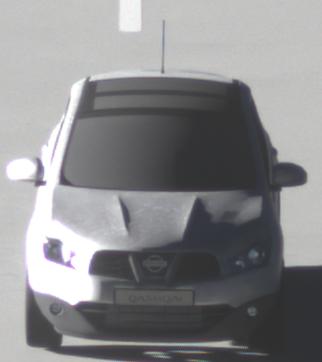
Make: Nissan
Model: Qashqai 1.6
Detailed model: Qashqai (J10)
Model produced from: 2010/03
Model produced until: 2010/08
Doors: 5
Color: white
Road condition: dry road
Daytime: morning or afternoon
Contrast: high contrast